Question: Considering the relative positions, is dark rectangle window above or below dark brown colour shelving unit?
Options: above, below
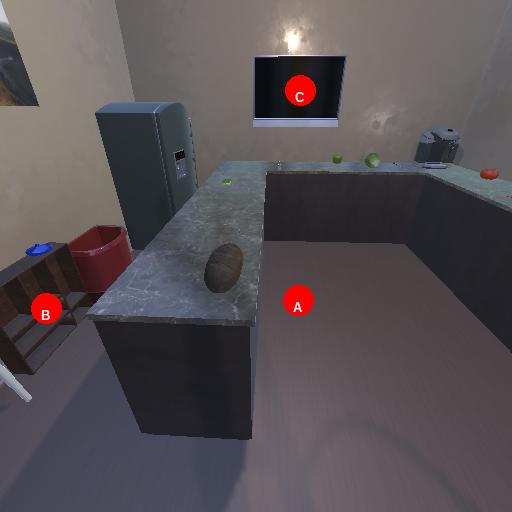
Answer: above